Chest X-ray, AP view. Patient: 59 years old, sex F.
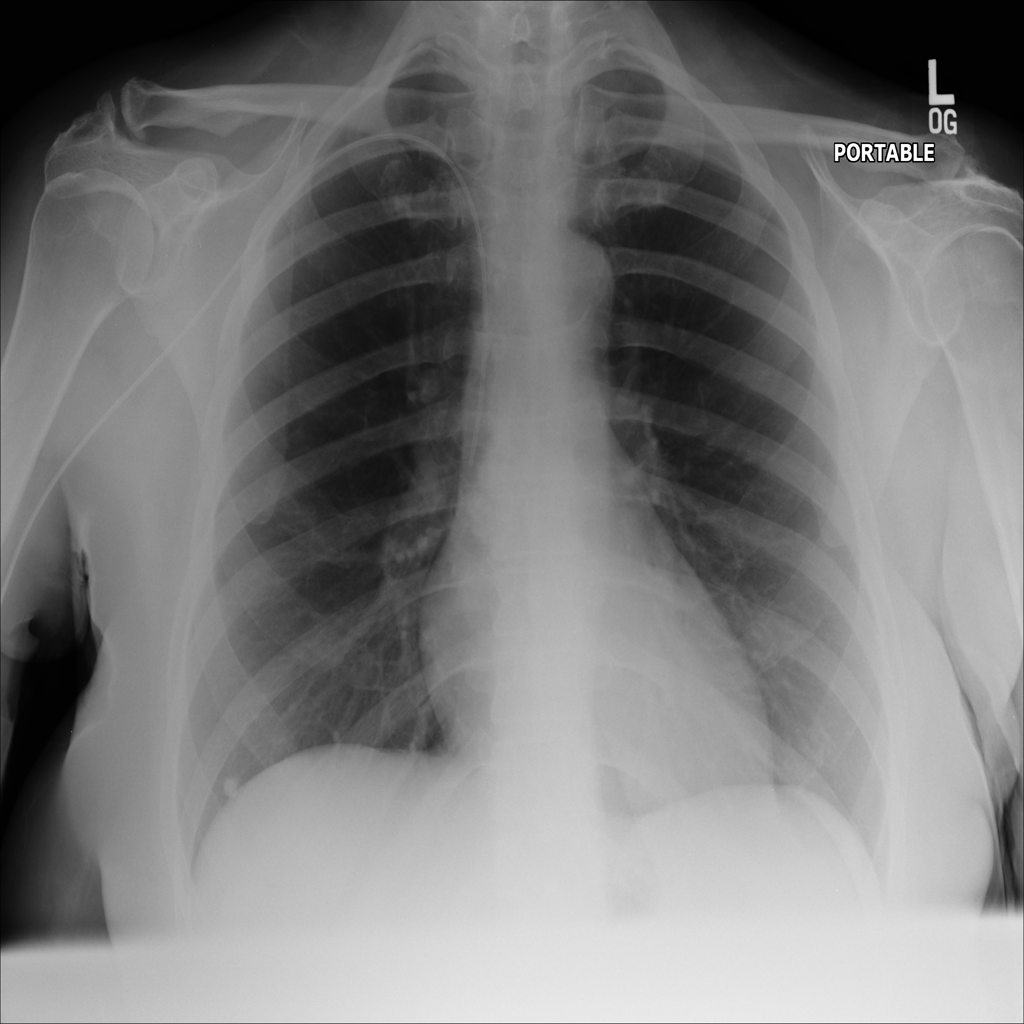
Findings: No Finding